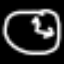
Label: clock